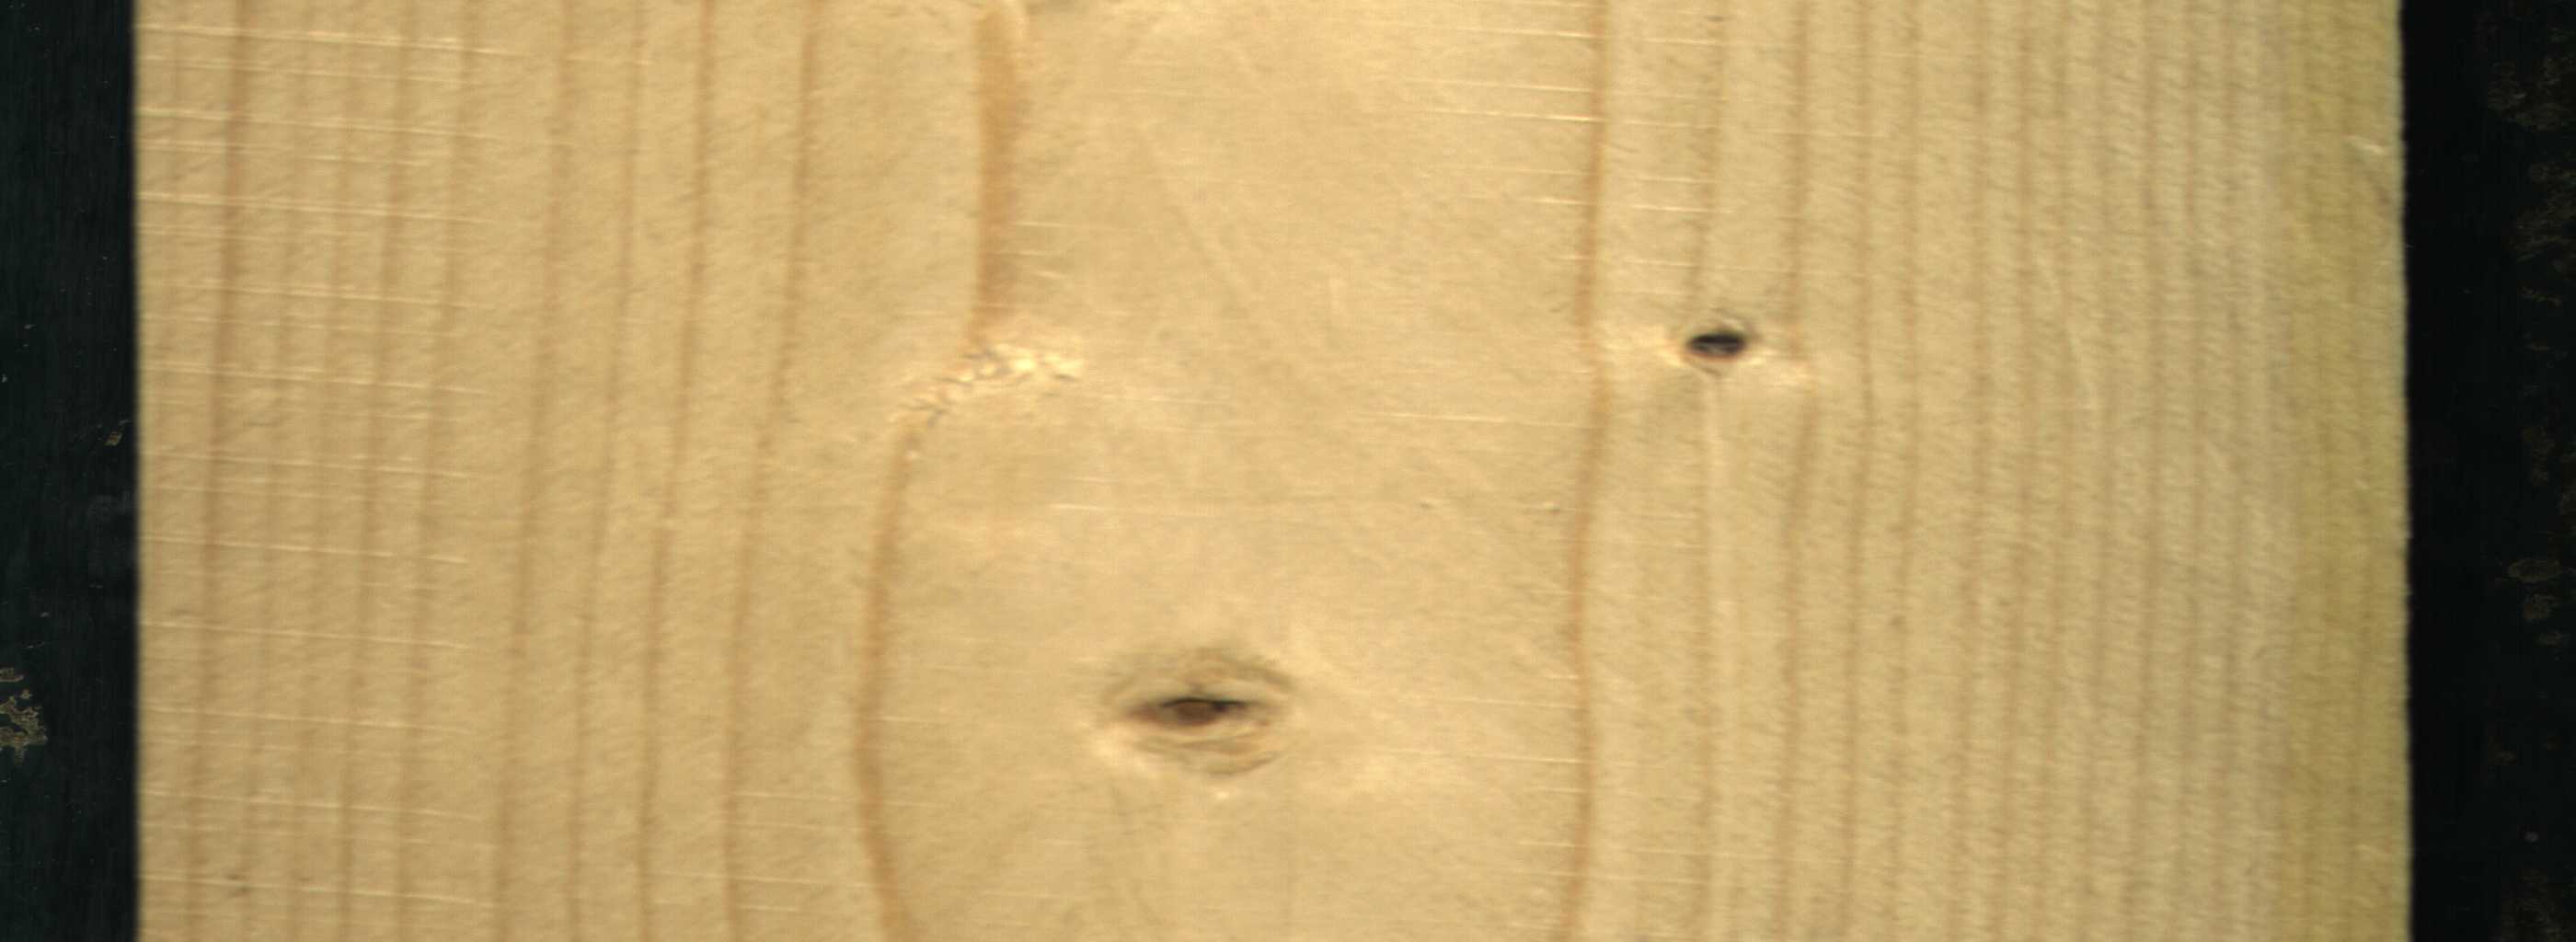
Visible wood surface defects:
Dead_Knot
Live_Knot